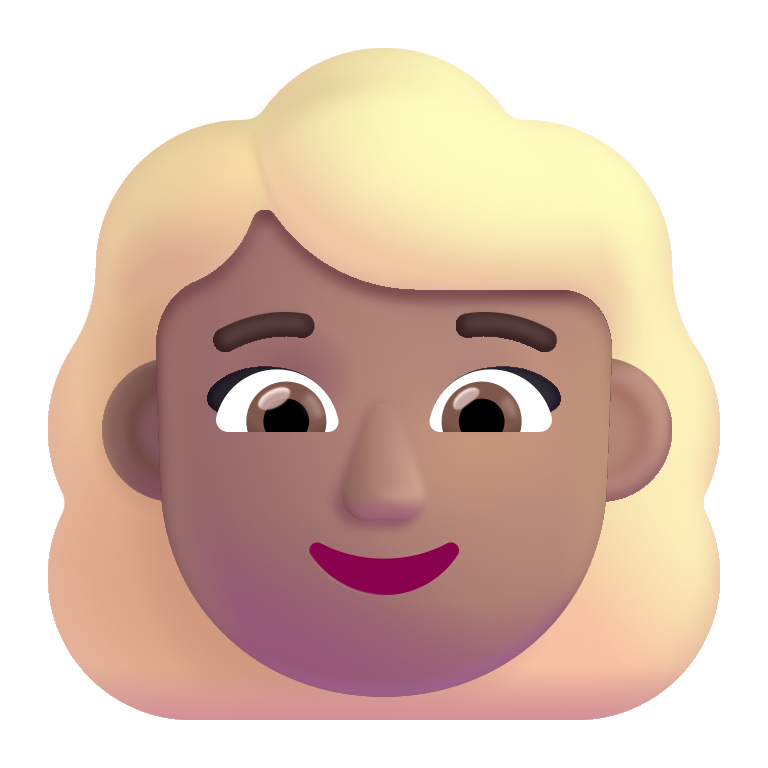
woman blonde hair color